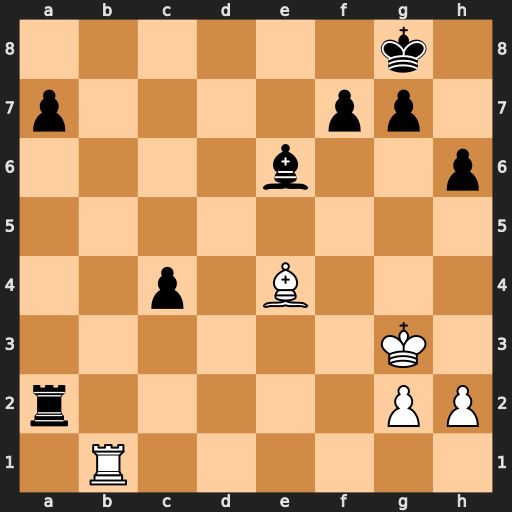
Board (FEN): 6k1/p4pp1/4b2p/8/2p1B3/6K1/r5PP/1R6
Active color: w
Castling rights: -
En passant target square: -
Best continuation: Rb8+ Bc8 Rxc8#